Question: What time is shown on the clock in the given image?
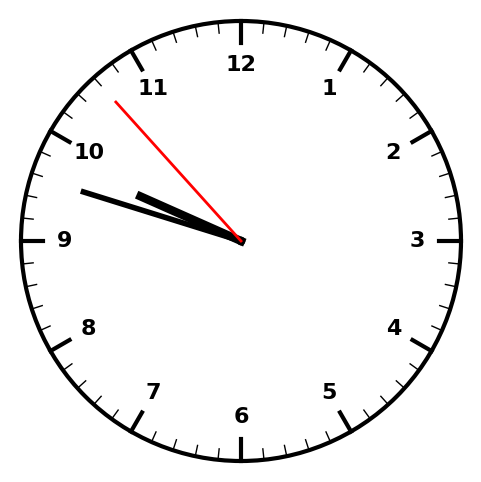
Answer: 09:47:53